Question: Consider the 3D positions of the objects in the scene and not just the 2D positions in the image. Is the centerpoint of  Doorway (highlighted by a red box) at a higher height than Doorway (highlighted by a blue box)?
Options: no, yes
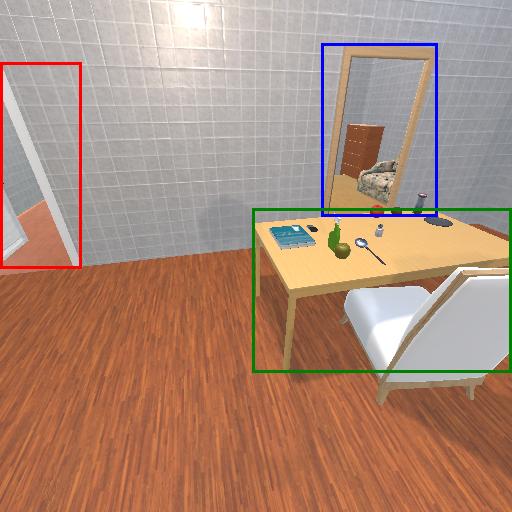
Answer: no